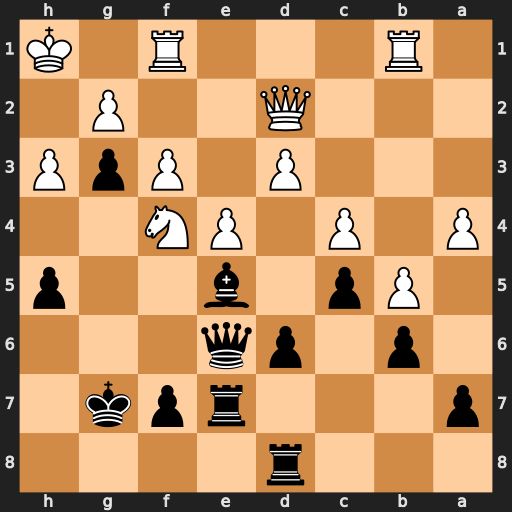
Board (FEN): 3r4/p3rpk1/1p1pq3/1Pp1b2p/P1P1PN2/3P1PpP/3Q2P1/1R3R1K
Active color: b
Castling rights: -
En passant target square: -
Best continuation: Qh6 Nxh5+ Qxh5